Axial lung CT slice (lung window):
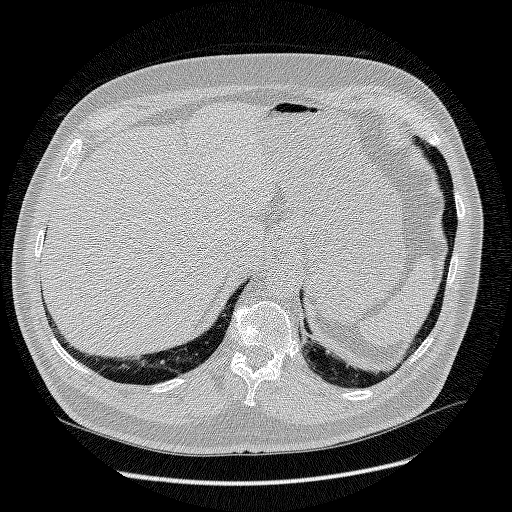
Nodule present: no